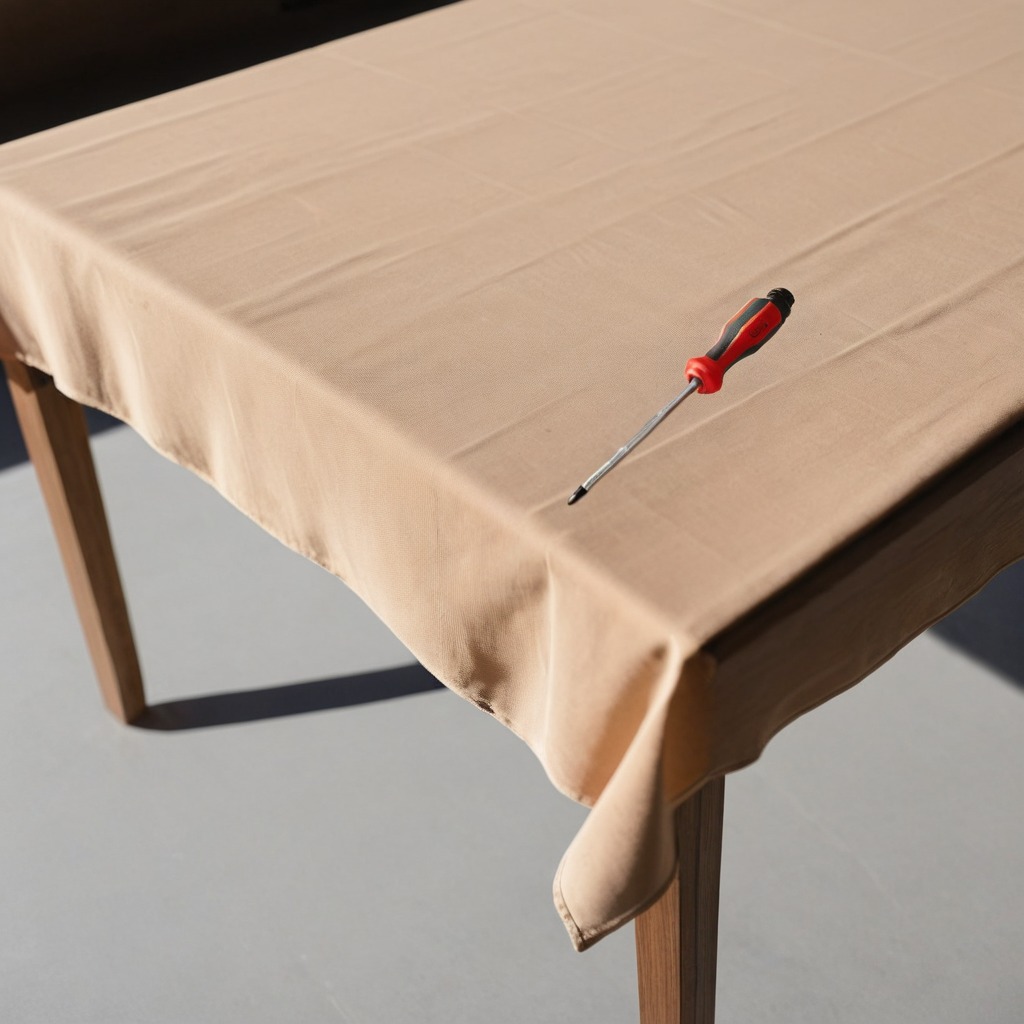
A screwdriver lies on a wooden table in an outdoor workshop.